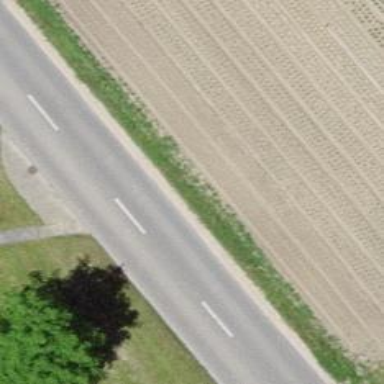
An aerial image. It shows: Tertiary road.